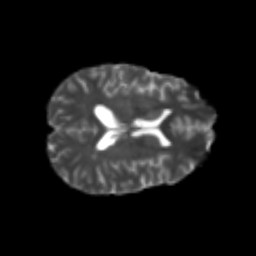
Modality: T2w
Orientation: axial
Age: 21
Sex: female
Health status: healthy
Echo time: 0.074 s